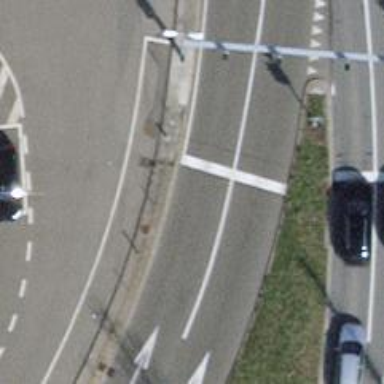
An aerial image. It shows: Road with traffic signals.